Question: While typing a nice long command though SSH (ie. 'rsync copy'), the line doesn't shift to a new line and just overlaps the current line when i hit the right edge of the screen. Any suggestion on why this is happening and how to fix?
The setup is below (and an example command).
Debian6 64bit - Its a DOMU VM (XEN)
'/test/test-srv release]$ rsync -avzh --dry-run /test/long/source/path/blah/blah/blah/ /test/long/target/path/etc/etc/etc/etc/etc/etc/test'
The bit in bold is the overlapping part which should just push the cmd prompt up a line.
Image Example:

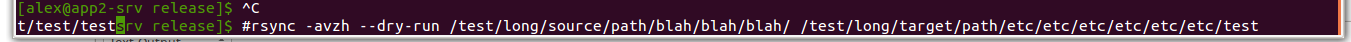
Answer: This is because of your colored prompt. You neglected to mark ANSI escape codes as invisible.
Bash doesn't know what your terminal does, so it relies on you to tell it which parts of the prompt are non-printing and which are not. You do this by adding '\[ \]' around them.
'''
# Example bad prompt which wraps lines incorrectly like you describe
PS1='\w \$ '
'''
Here, '' and '' don't show up on the terminal (that is, they don't move the cursor), they just change the color of the following text. To show this, we wrap them in '\[ \]':
'''
# Prompt from above that wraps correctly
PS1='\[\]\w \$ \[\]'
'''